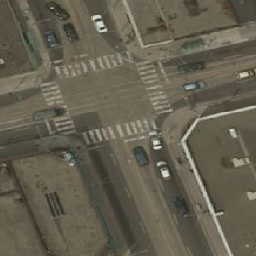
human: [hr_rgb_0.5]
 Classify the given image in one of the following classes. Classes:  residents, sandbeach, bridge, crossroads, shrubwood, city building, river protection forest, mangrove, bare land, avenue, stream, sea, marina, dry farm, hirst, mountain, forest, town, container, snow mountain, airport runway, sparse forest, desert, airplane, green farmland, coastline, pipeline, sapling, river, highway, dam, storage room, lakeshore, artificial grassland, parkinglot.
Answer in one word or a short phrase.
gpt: crossroads